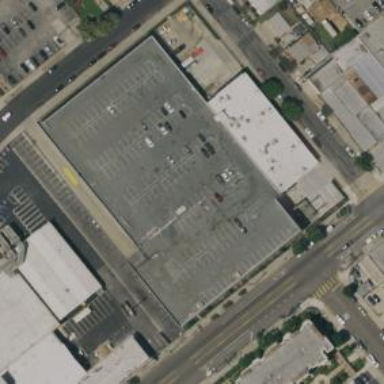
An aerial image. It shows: Warehouse.